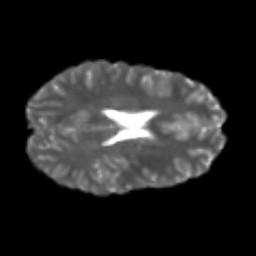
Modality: T2w
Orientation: axial
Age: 22
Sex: male
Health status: healthy
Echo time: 0.074 s